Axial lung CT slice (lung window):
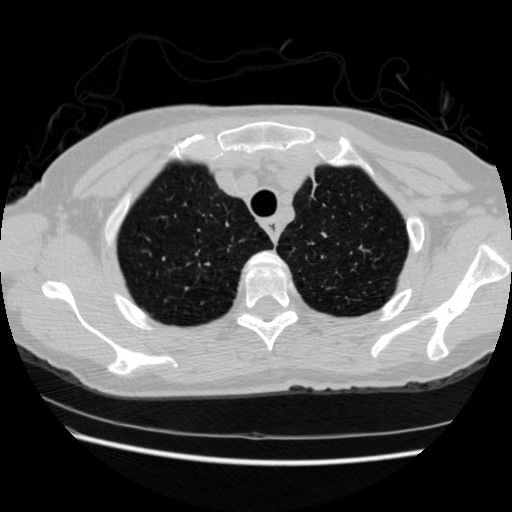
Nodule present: no